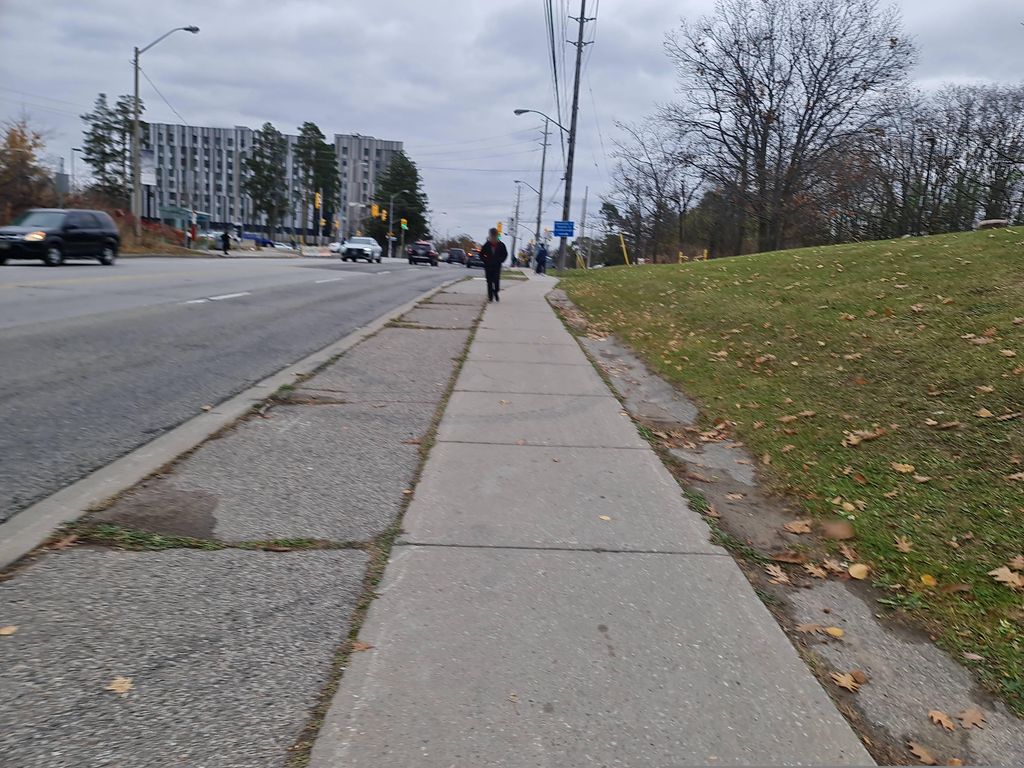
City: toronto